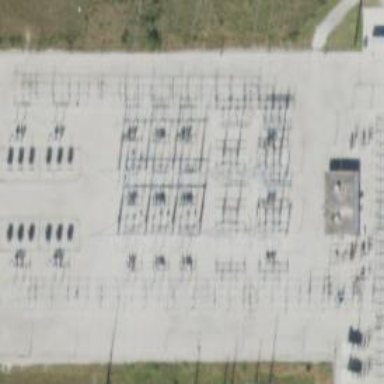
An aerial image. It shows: Switch for power supply.